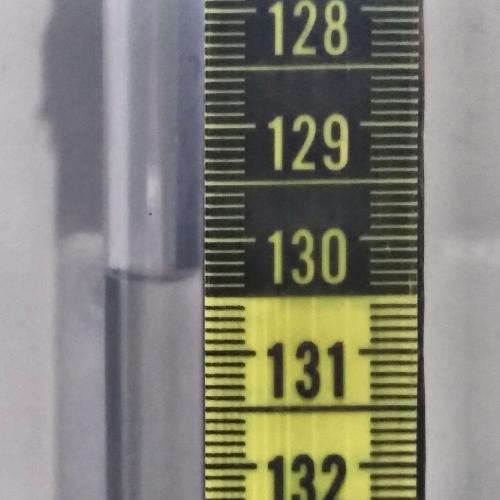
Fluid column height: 130.4 cm